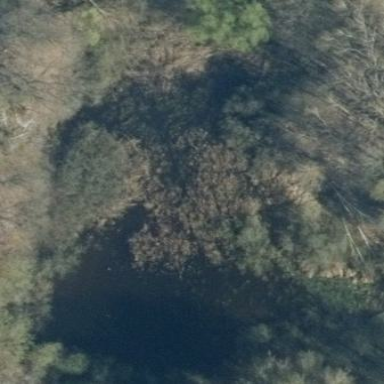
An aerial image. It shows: Pond surrounded by natural water.